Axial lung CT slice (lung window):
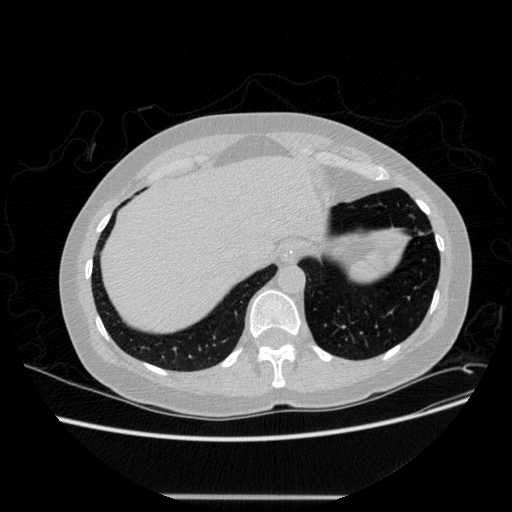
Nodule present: no